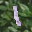
Label: 1